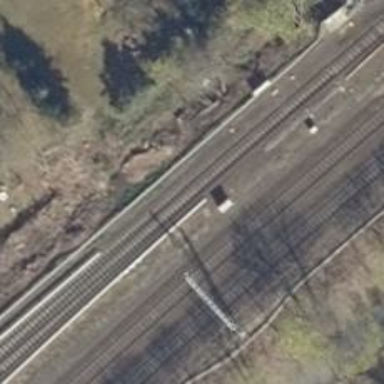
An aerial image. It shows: Railway signal.